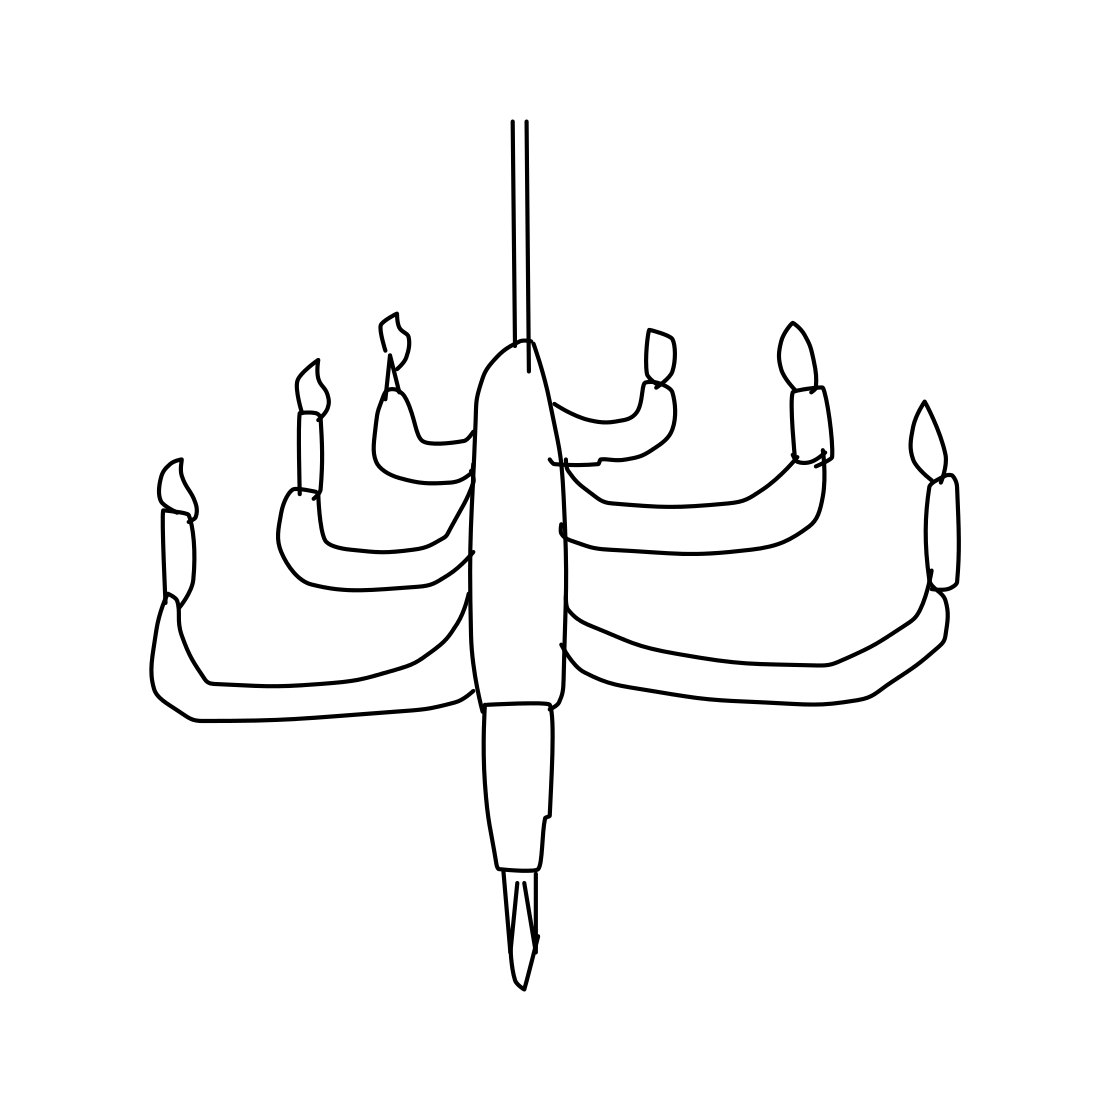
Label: chandelier